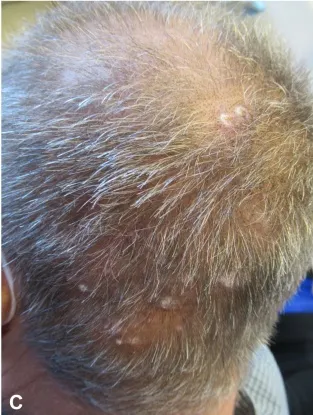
Case 1 clinical photographs and imaging. C, Patient's scalp prior to GONB.
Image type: medical_photograph (skin_photograph)